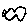
Label: cloud